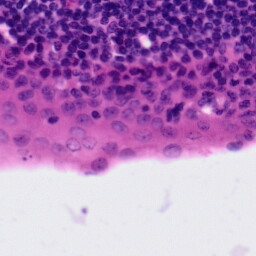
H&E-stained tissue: Tonsil